Question: My client's PC runs Windows 7 Ultimate with .netframework 4 client profile. I am unable to install my application developed in VS2008. I tried uninstalling .NET Framework 4 From his PC and running the Clean up tool provided by Microsoft. But still I am unable to install it successfully. It provides Error 1001.
I tried running the program as administrator. I also tried to Turn on .net 3.5 feature from add or remove program.
Thanks in advance. :)
Edit:
The error what i get is shown here.

Furthermore,
1. I have confirmed that it is a 32bit processor and i run x86 release version of setup
2. The application is developed in a Windows 7 OS with .NET Framework 3.5
3. I have installed this application in 7 PCs which have .NET 3.5 installed in them and having OS Windows XP,Vista and Windows 7; and all are working fine.
4. In clients PC, when I try to install .NET 3.5 again, the installer starts but then it disappears suddenly without doing anything
5. I have tried turning on .NET 3.5 framework feature from control panel> Program and Features.
6. I have tried running the program as Administrator
7. I have tried setting the application setup in Windows XP and Vista compatible mode.
But still the issue persists.
Thanks :)
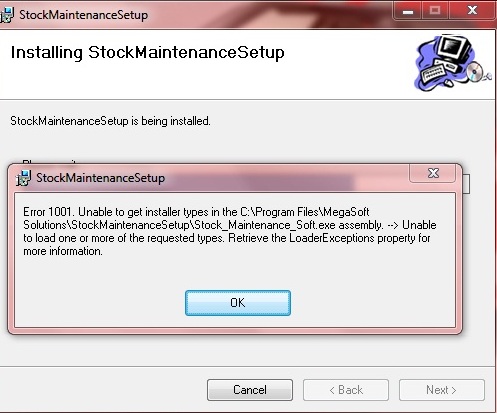
Answer: I got it finally...nothing was stopping my application but Crystal Reports.
We forgot to include Crystal Reports Basic as a prerequisite.
Thank you guys for the efforts taken. :)
Niraj